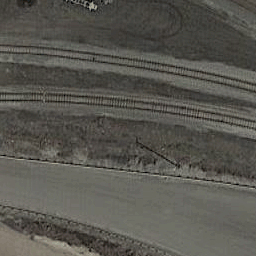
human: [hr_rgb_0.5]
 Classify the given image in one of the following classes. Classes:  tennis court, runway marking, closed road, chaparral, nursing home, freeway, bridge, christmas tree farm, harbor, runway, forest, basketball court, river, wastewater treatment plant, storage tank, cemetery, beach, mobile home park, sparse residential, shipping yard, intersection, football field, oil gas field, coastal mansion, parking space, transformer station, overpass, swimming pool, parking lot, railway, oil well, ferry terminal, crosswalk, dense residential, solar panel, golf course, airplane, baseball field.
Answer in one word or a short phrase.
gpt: railway